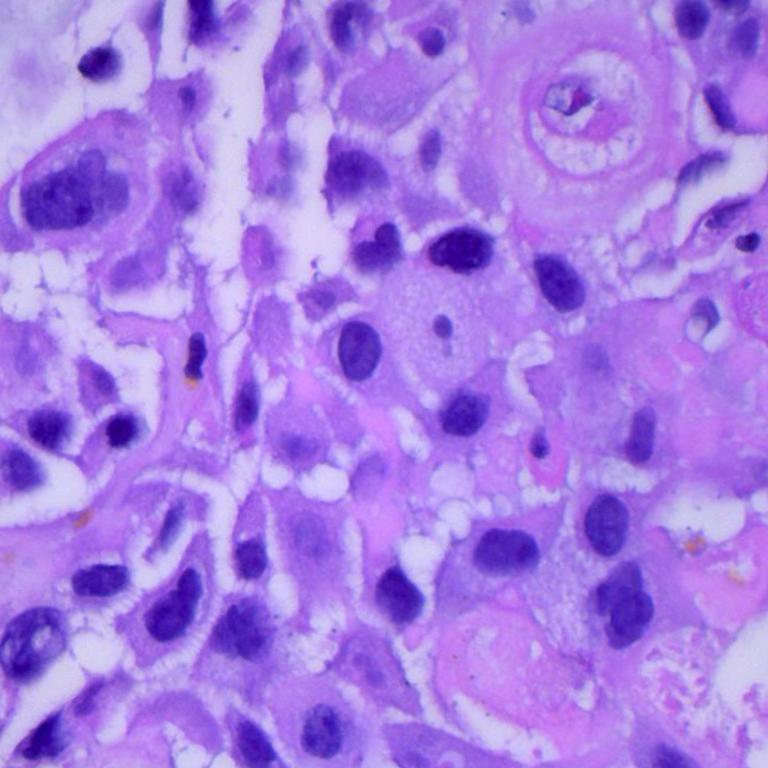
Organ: lung
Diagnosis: squamous carcinomas